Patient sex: F
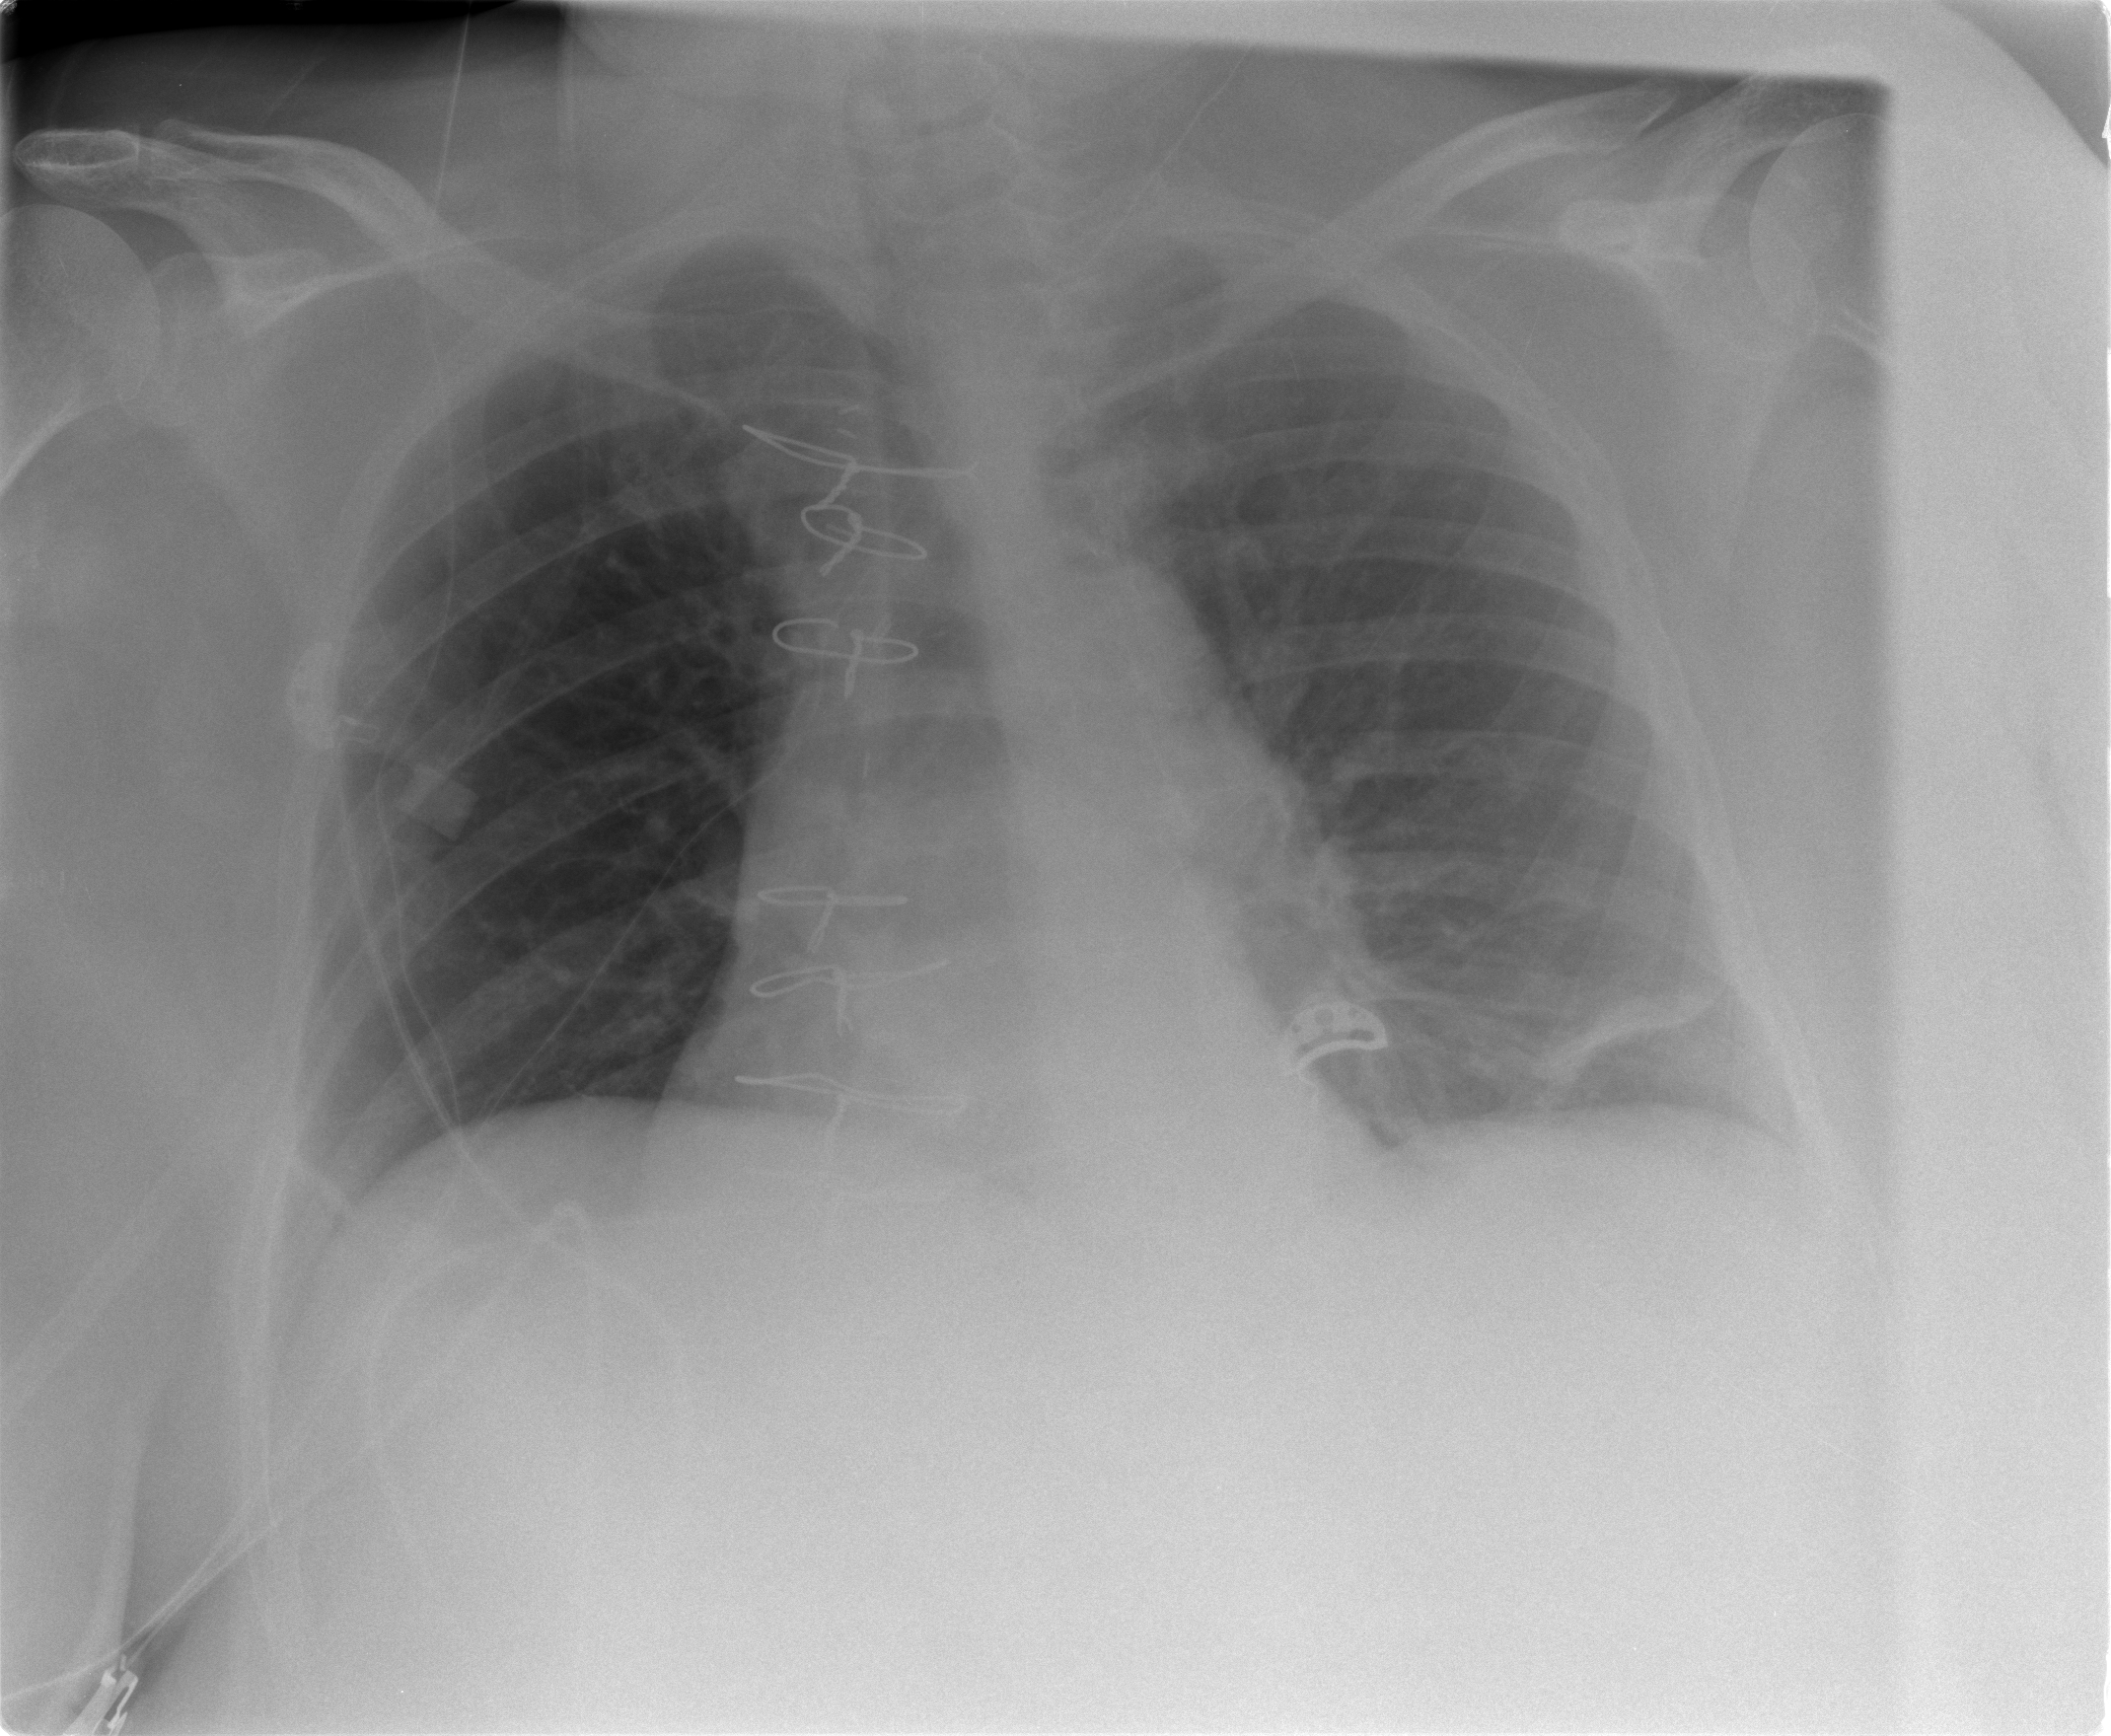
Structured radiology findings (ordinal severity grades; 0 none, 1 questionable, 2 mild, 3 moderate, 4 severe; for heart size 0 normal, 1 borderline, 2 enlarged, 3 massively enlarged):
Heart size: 0
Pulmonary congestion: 0
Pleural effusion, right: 0
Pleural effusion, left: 1
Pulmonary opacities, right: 0
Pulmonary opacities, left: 0
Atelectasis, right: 0
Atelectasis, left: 1